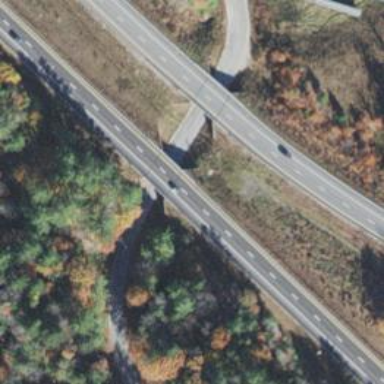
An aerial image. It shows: Asphalt bridge over motorway.